Question: I have 2d map and I want to check if line collides with any element. I need a function that can tell me if the line intersect any object on its way.
Take a look:

Red lines are not correct (function should return false), and green are (return true).
My collision map is map of boolean with 1 for wall and 0 for empty space.
How to this? I've read that I need to check if the line intersect any wall, but i have completely no idea how to do this on 2d map.
Thanx for any replies.
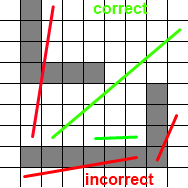
Answer: So, I imagined that your cells are squares... let say they're unit squares. So, if I have any coordinate, for a point like , which are floats or doubles, they are in cell .
1. you need to know in which cells are the endpoints of the line
2. walk straight from one endpoint to the other and for each cell, test if it's a wall or not
3. return false when a wall is found, true otherwise.
To walk from one endpoint to the other, you need to compute the delta of each axis (call delta_x and delta_y, those values are 'int' because we're talking cells here), i.e. the number of cells it goes on the vertical and on the horizontal. You take the largest of the two. You will use that largest value for your loop. Let say it's this value is D = max(delta_x, delta_y) and XX and YY are the coordinate of the cell of one endpoint.
'''
float step = 1.0f / D;
float current_location = 0.0;
for (int i = 0; i <= D; ++i, current_location += step)
{
int cur_x = XX + current_location * delta_x;
int cur_y = YY + current_location * delta_y;
if (intersect_wall(cur_x, cur_y))
return false;
}
return true;
'''
That's it... adapt this to your functions.